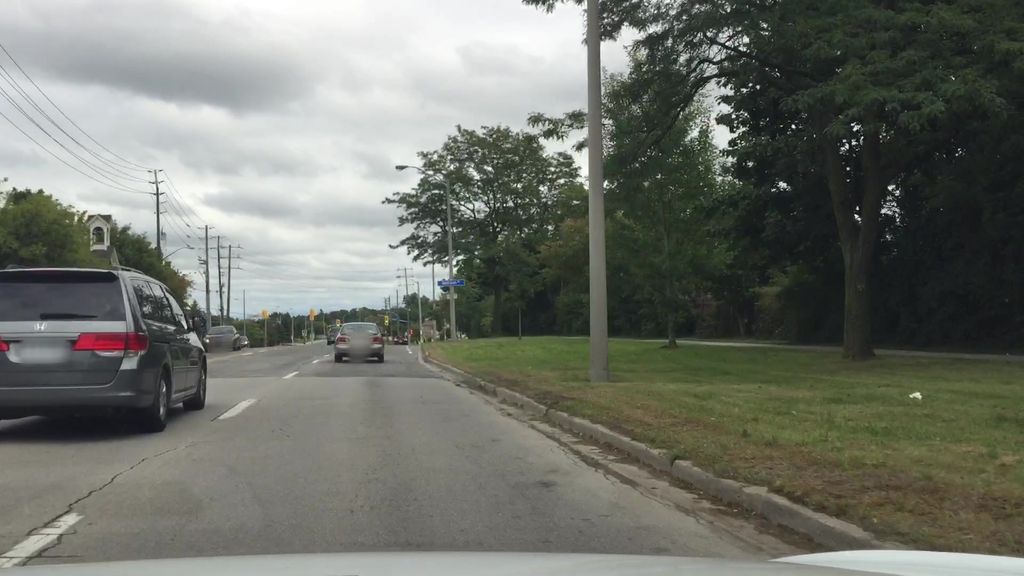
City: toronto